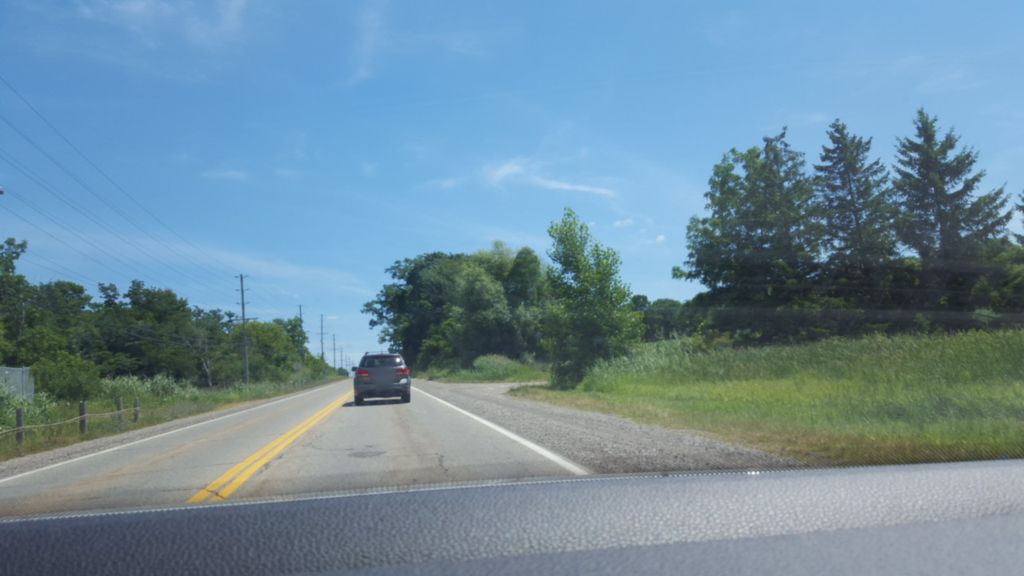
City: hamilton